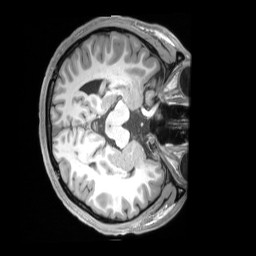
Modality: T1w
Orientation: axial
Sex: male
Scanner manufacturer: siemens
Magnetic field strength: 3 T
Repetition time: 2.53 s
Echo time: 0.00164 s